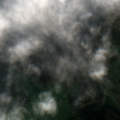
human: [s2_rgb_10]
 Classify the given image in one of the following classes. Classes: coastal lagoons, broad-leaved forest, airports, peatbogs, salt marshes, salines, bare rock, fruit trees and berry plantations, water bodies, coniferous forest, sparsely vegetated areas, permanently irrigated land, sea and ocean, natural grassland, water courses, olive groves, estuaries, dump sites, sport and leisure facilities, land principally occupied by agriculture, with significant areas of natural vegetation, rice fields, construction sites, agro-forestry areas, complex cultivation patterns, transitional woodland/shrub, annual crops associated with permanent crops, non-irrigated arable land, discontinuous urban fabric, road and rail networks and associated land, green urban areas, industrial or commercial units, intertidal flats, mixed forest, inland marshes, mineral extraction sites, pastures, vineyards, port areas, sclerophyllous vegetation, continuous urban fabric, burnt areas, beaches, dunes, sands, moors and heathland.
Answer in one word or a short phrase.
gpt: non-irrigated arable land, pastures, land principally occupied by agriculture, with significant areas of natural vegetation, mixed forest